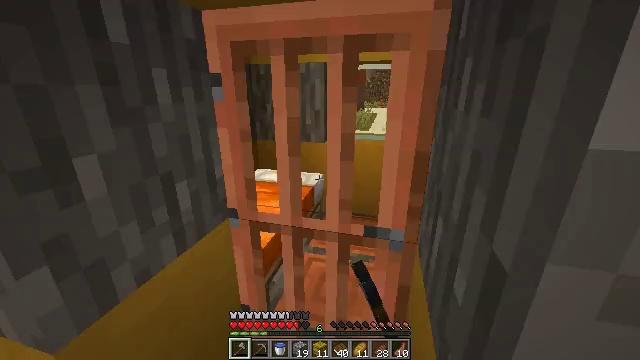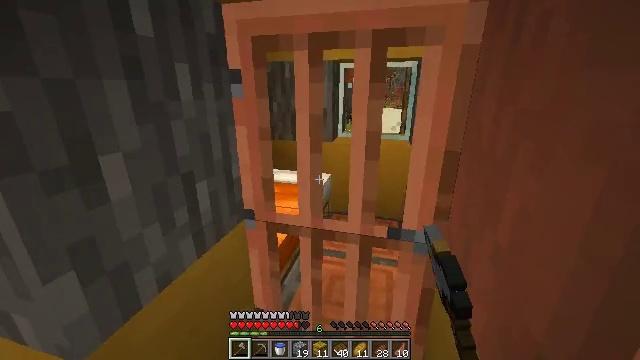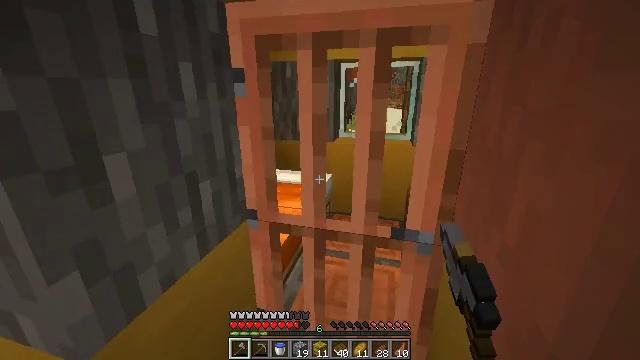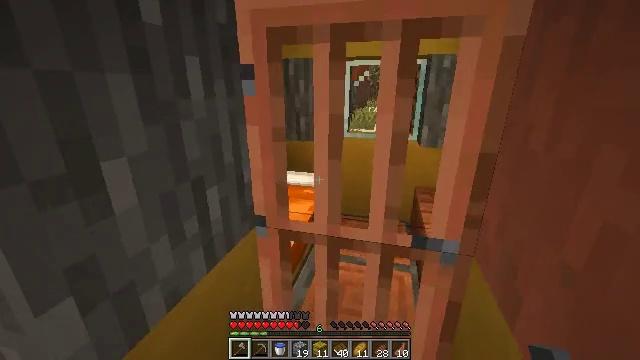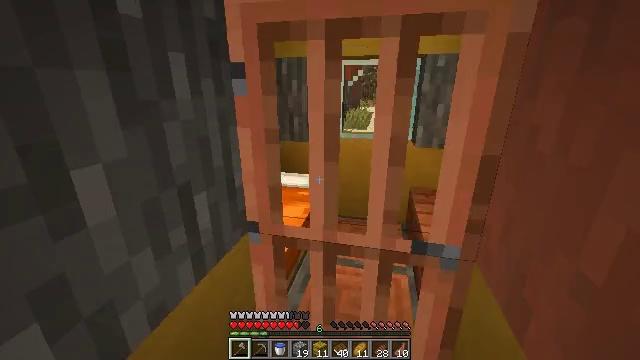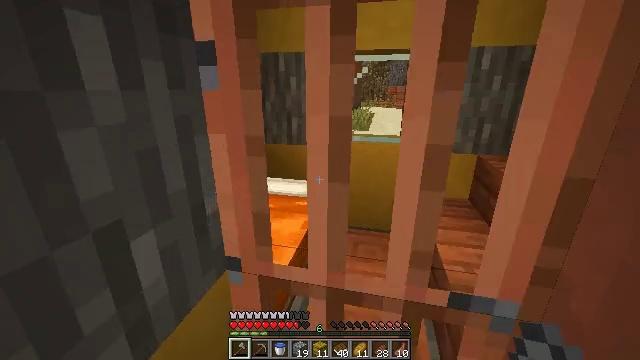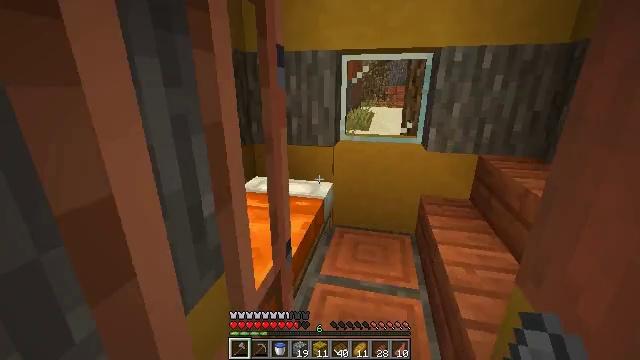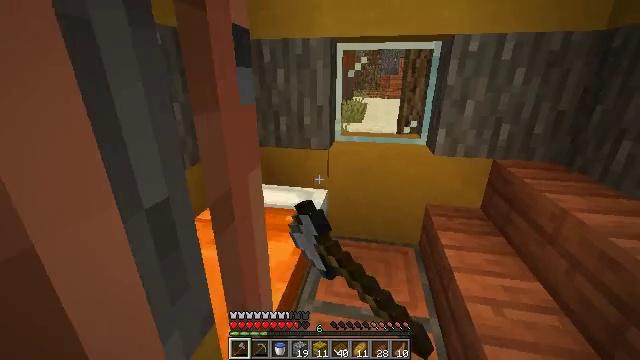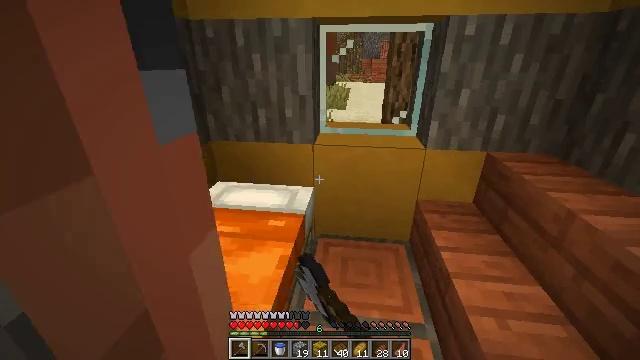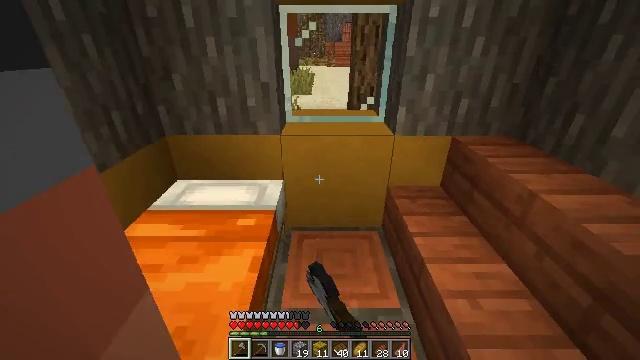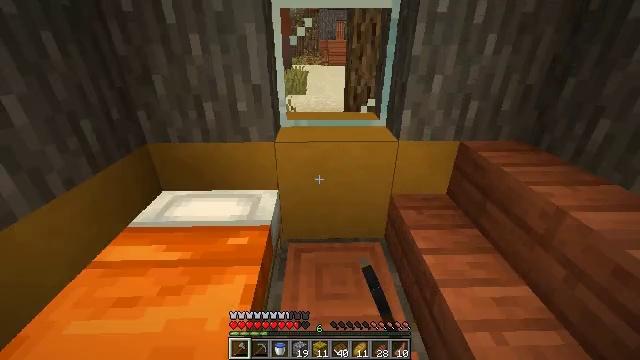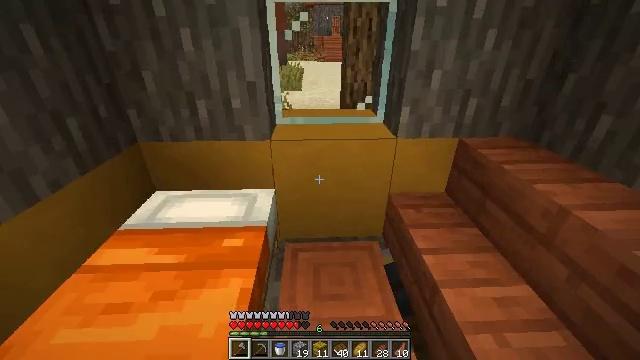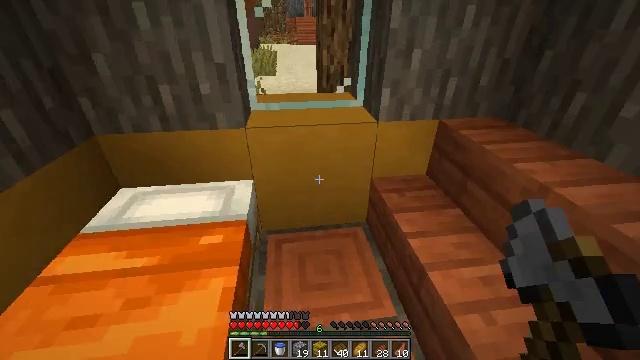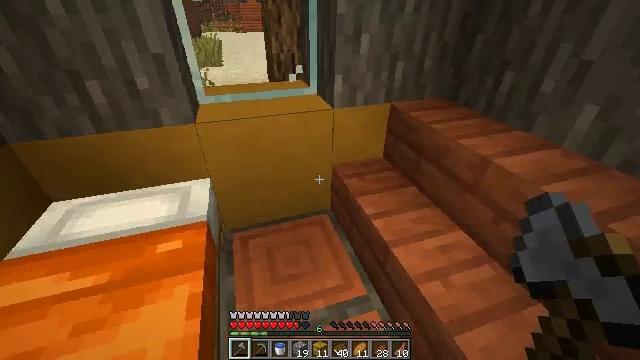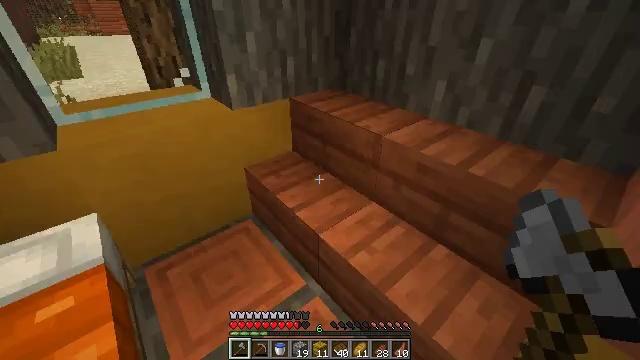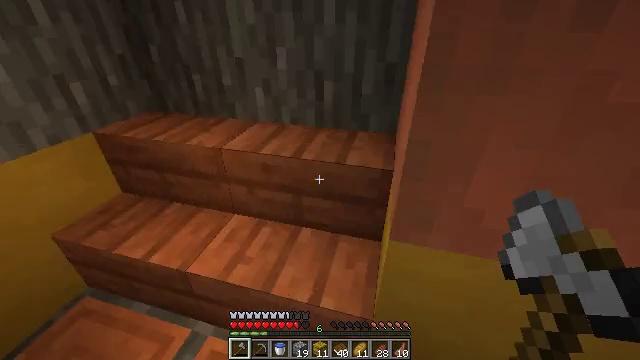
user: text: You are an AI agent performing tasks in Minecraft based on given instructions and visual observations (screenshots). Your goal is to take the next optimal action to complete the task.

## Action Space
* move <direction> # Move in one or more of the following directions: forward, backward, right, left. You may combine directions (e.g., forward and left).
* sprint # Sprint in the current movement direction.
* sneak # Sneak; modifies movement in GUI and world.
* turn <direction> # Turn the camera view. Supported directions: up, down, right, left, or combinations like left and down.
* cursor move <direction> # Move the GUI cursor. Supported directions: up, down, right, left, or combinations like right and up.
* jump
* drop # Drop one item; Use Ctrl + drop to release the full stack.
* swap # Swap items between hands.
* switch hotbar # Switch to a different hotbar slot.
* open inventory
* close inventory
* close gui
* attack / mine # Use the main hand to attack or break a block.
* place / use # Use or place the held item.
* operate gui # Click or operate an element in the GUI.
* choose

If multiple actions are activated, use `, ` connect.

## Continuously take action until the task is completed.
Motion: motion action
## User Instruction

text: Break the acacia fence to collect it.
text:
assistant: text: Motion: move forward
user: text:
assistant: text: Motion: move forward
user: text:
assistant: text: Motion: move forward
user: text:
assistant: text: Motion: move forward, turn right
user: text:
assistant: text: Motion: move forward
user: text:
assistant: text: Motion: move forward, use / place
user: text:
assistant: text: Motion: move forward, turn right and down, use / place
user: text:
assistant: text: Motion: move forward, turn right and down
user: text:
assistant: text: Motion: move forward, turn right and down
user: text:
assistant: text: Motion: turn right
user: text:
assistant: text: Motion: no_op
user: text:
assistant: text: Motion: turn right and down
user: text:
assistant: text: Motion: turn right and down
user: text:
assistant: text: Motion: move back, turn right
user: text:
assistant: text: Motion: move back, turn right and up
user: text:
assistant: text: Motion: move back, turn right and up
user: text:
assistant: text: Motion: move back and move right, turn right and up
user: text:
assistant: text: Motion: move right, turn right
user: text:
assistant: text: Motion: move right
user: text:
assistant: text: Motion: move forward and move right
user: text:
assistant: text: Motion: move forward and move right, turn right
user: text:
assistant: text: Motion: move forward and move right, sprint, turn right
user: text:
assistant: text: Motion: move forward, sprint, turn right and up
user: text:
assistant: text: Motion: move forward, sprint
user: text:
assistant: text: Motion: move forward, sprint
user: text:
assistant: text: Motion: move forward, sprint, turn right and up
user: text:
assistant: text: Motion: move forward, sprint
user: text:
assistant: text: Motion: move forward, sprint, turn left and up
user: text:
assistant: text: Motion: move forward, sprint, turn left and up
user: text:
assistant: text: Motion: move forward, sprint